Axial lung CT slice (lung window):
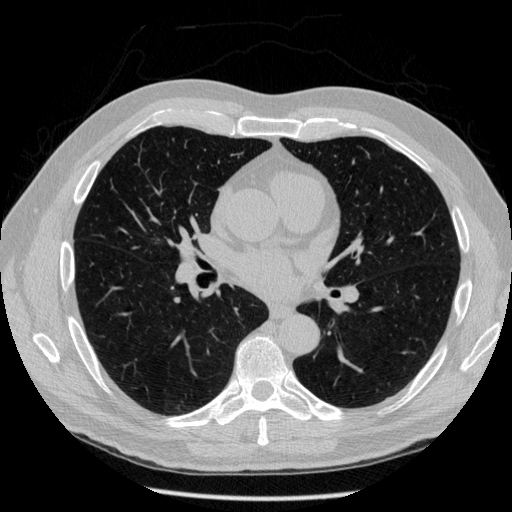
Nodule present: no